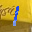
Label: 1